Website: lowes
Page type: cart
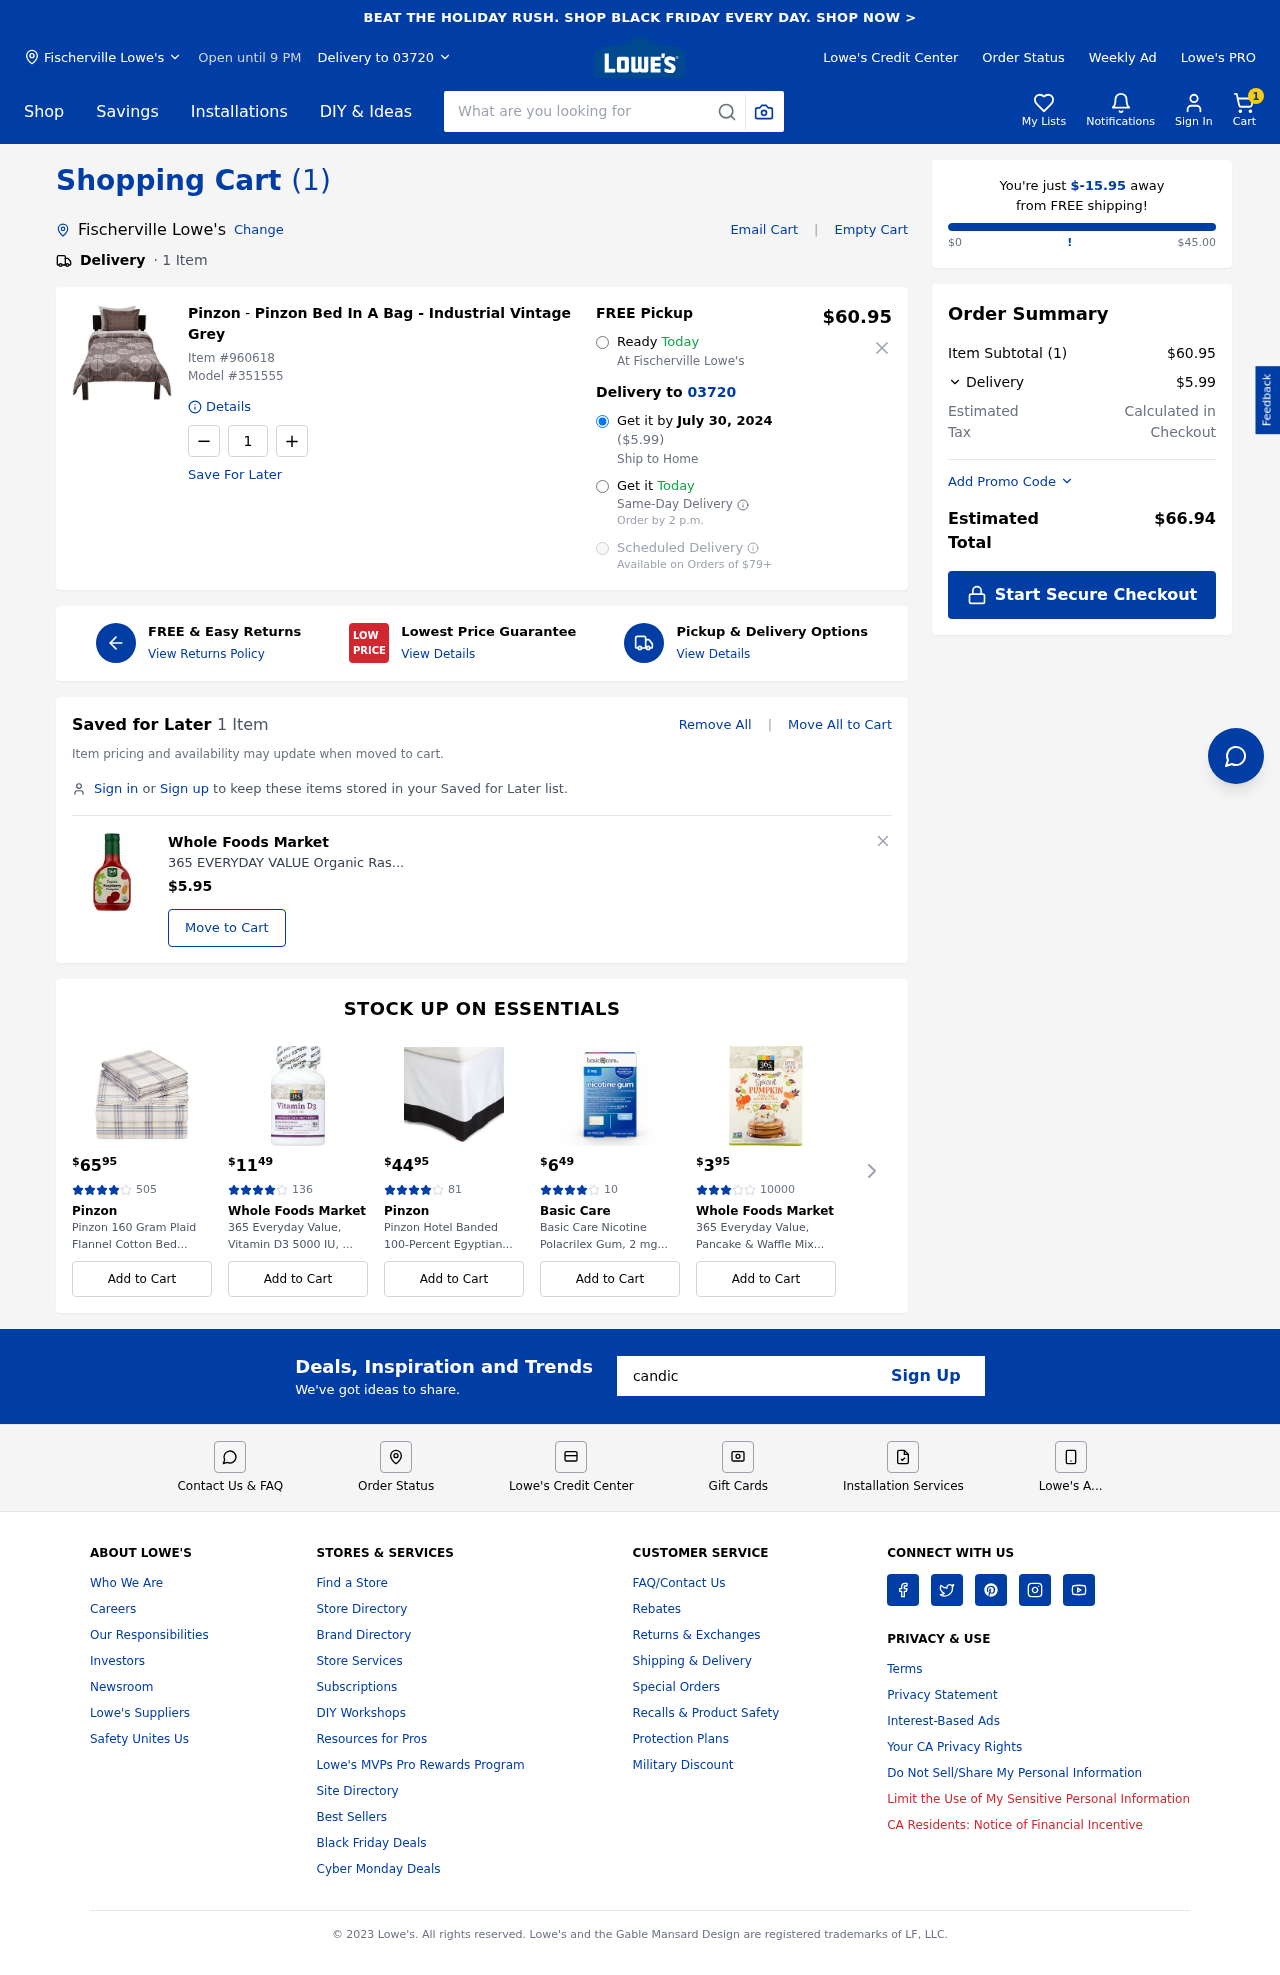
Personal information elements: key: PII_CITY
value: Fischerville Lowe's
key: PII_EMAIL
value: candice.shannon@yahoo.com
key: PII_POSTCODE
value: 03720
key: PII_CITY2
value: Fischerville Lowe's
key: PII_CITY3
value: Fischerville
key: PII_POSTCODE2
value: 03720
Product elements: key: PRODUCT1_BRAND
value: Pinzon
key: PRODUCT1_NAME
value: Pinzon Bed In A Bag - Industrial Vintage Grey
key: PRODUCT1_PRICE
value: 60.95
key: PRODUCT1_QUANTITY
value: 1
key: PRODUCT2_BRAND
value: Whole Foods Market
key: PRODUCT2_NAME
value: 365 EVERYDAY VALUE Organic Raspberry Vinaigrette, 16 FZ
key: PRODUCT2_PRICE
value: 5.95
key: PRODUCT1_ITEM_NUMBER
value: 960618
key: PRODUCT1_MODEL_NUMBER
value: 351555
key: PRODUCT3_PRICE
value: $6595
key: PRODUCT3_NUM_RATINGS
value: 505
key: PRODUCT3_BRAND
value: Pinzon
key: PRODUCT3_NAME
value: Pinzon 160 Gram Plaid Flannel Cotton Bed...
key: PRODUCT4_PRICE
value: $1149
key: PRODUCT4_NUM_RATINGS
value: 136
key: PRODUCT4_BRAND
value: Whole Foods Market
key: PRODUCT4_NAME
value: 365 Everyday Value, Vitamin D3 5000 IU, ...
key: PRODUCT5_PRICE
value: $4495
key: PRODUCT5_NUM_RATINGS
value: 81
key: PRODUCT5_BRAND
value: Pinzon
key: PRODUCT5_NAME
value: Pinzon Hotel Banded 100-Percent Egyptian...
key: PRODUCT6_PRICE
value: $649
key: PRODUCT6_NUM_RATINGS
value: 10
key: PRODUCT6_BRAND
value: Basic Care
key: PRODUCT6_NAME
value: Basic Care Nicotine Polacrilex Gum, 2 mg...
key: PRODUCT7_PRICE
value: $395
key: PRODUCT7_NUM_RATINGS
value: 10000
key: PRODUCT7_BRAND
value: Whole Foods Market
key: PRODUCT7_NAME
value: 365 Everyday Value, Pancake & Waffle Mix...
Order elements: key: ORDER_NUM_ITEMS
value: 1
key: ORDER_DELIVERY_DATE
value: July 30, 2024
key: ORDER_SHIPPING_COST2
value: $5.99
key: ORDER_SHIPPING_AWAY
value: $-15.95
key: ORDER_SUBTOTAL
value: $60.95
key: ORDER_SHIPPING_COST
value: $5.99
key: ORDER_TOTAL
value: $66.94
Search elements: key: HEADER_SEARCH
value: What are you looking for
Other elements: key: SAVED_NUM_ITEMS
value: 1 Item